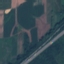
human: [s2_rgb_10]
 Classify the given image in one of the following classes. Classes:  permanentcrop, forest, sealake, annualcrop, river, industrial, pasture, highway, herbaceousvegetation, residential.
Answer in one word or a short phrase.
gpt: Highway